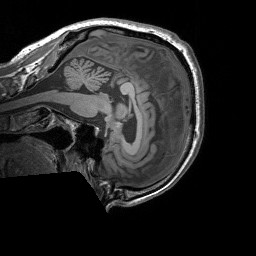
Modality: T1w
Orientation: sagittal
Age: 63
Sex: male
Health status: healthy
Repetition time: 1.9 s
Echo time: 0.00252 s